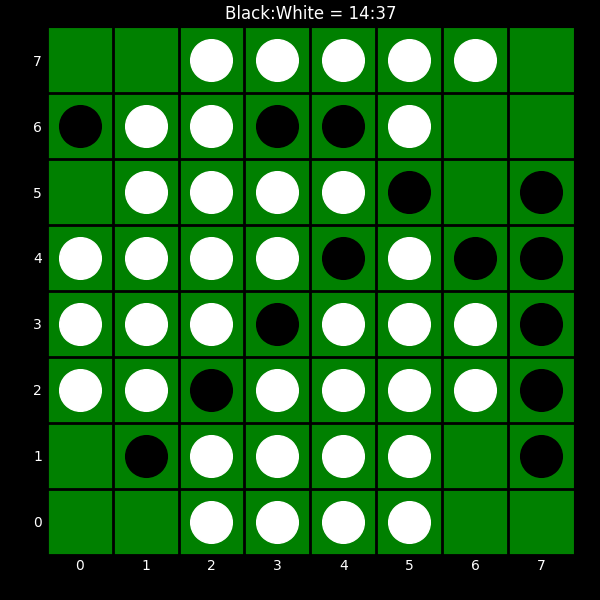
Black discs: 14
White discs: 37